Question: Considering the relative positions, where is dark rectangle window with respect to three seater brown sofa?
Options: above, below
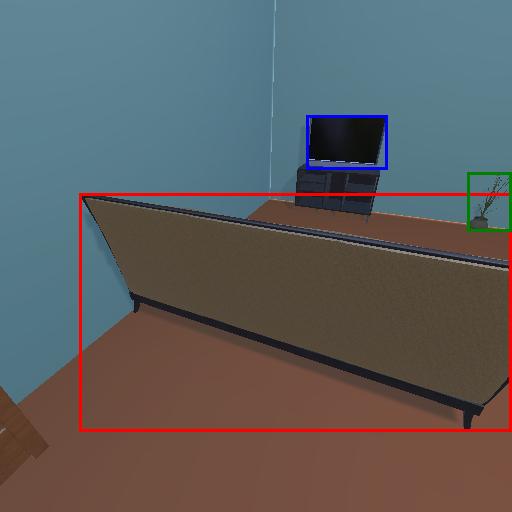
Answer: above